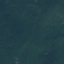
Land use / land cover: Forest